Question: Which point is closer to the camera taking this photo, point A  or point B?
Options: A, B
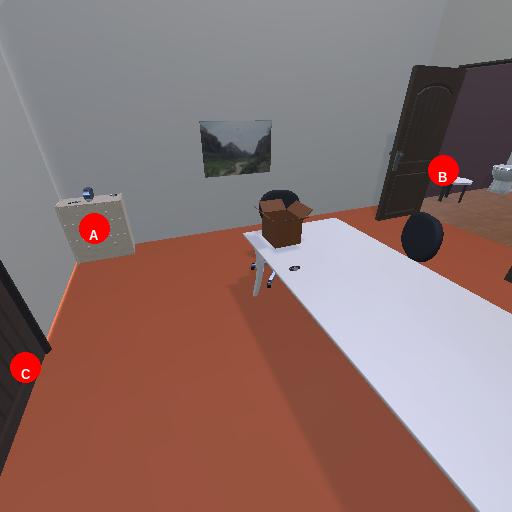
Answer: A